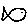
Label: fish